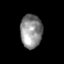
Tissue: skin
Cell type: Epithelial cells
Senescence score: 0.2371
Nuclear area (px): 715
Mean DAPI intensity: 140.217